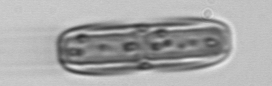
Label: Ephemera